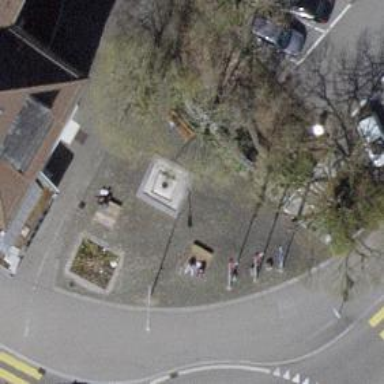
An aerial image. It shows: Fountain.